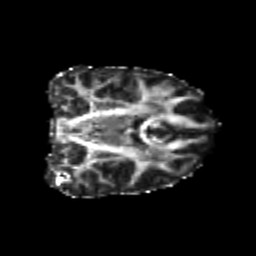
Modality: FA
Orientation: coronal
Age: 24
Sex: female
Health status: healthy
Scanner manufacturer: philips
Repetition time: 7.388 s
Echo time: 0.08599 s